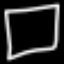
Label: square